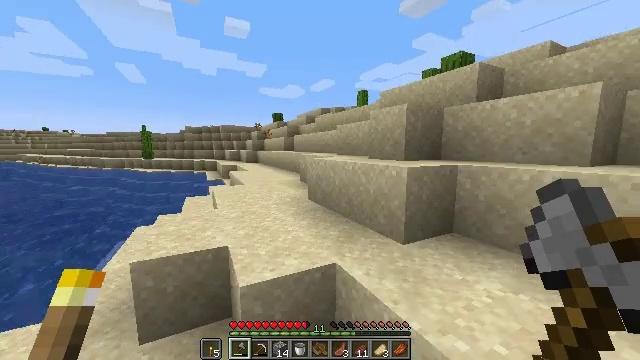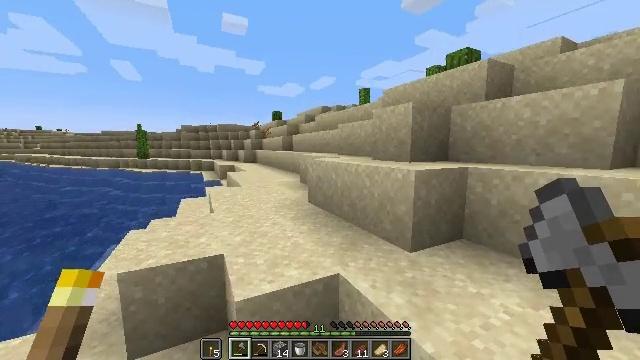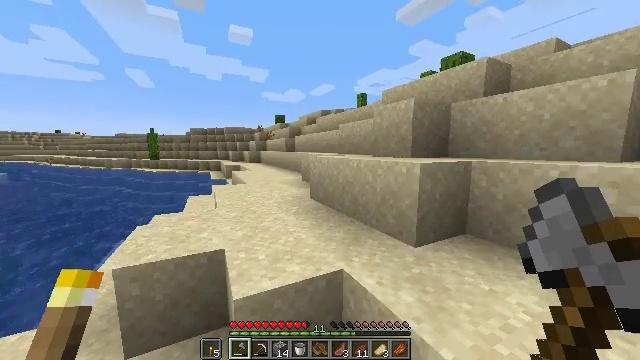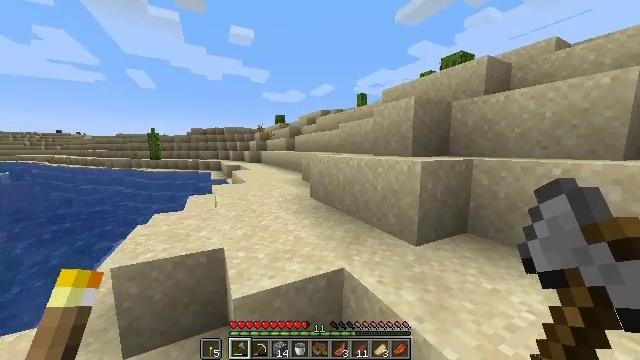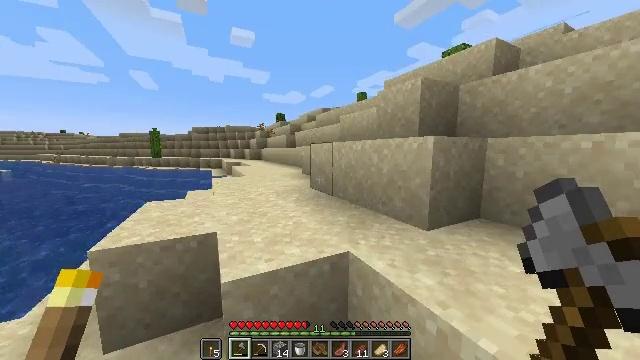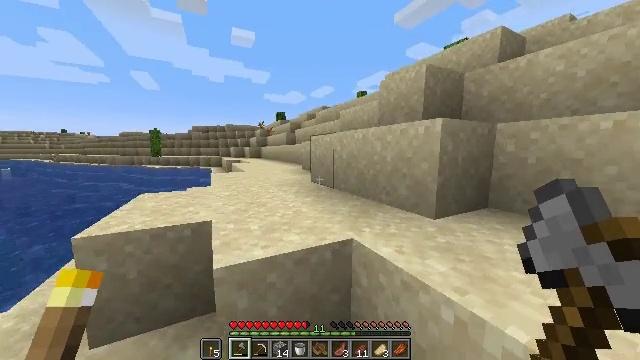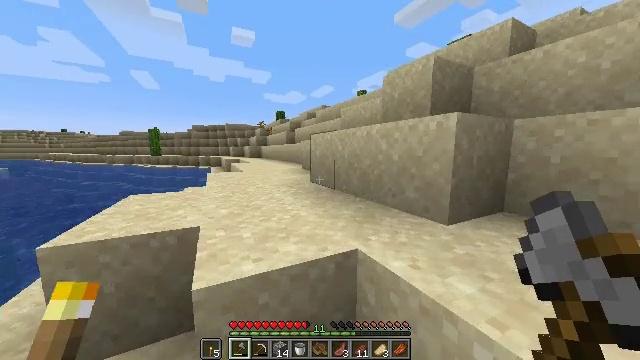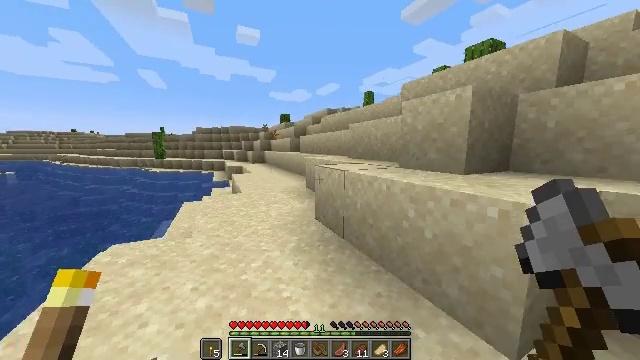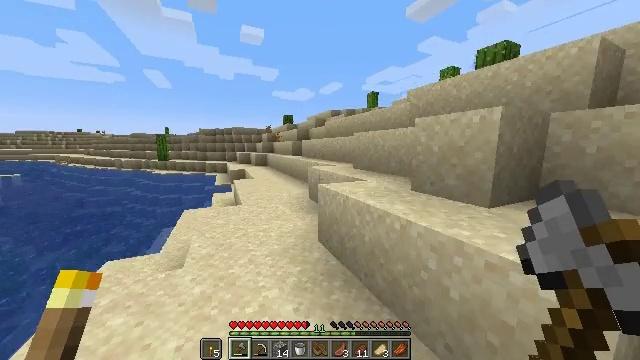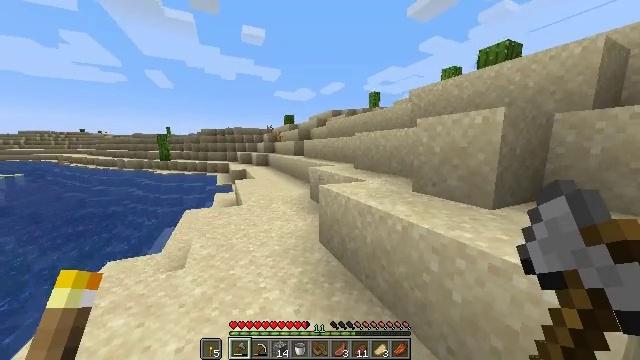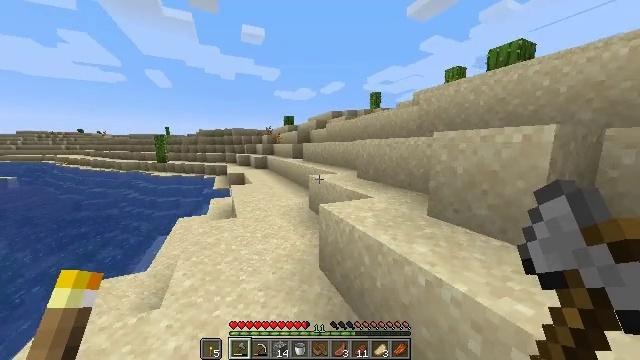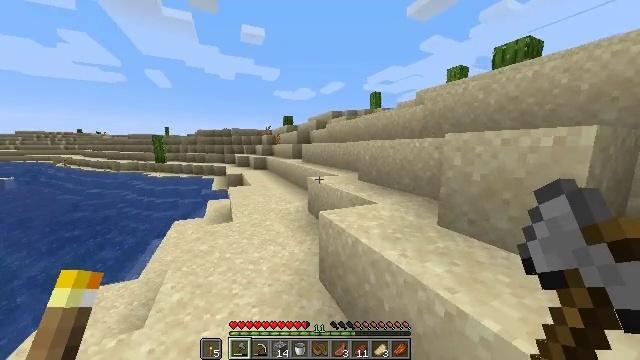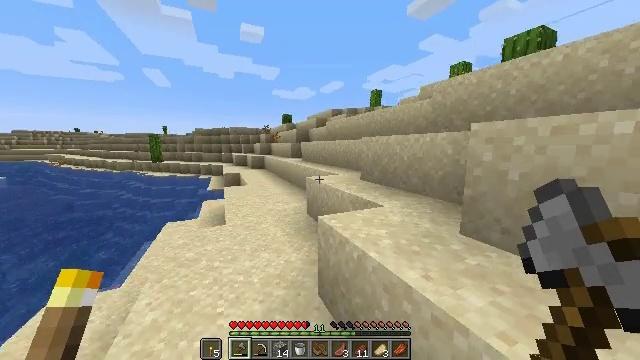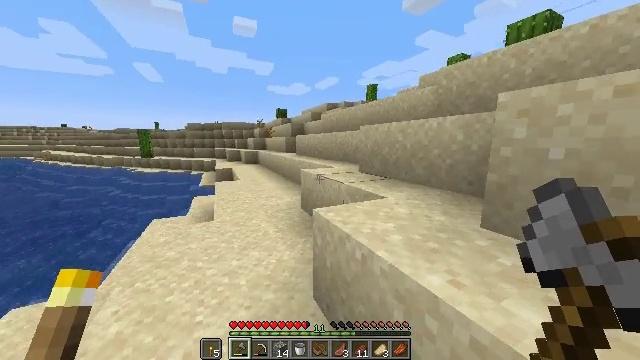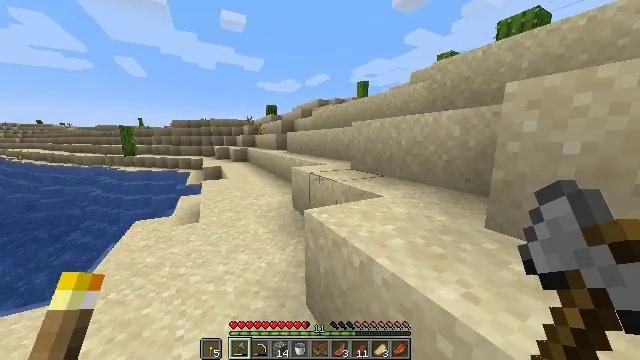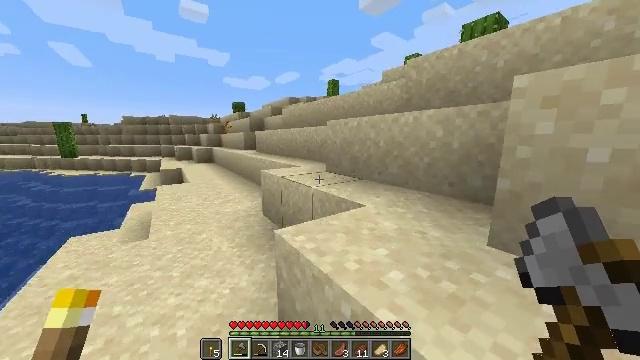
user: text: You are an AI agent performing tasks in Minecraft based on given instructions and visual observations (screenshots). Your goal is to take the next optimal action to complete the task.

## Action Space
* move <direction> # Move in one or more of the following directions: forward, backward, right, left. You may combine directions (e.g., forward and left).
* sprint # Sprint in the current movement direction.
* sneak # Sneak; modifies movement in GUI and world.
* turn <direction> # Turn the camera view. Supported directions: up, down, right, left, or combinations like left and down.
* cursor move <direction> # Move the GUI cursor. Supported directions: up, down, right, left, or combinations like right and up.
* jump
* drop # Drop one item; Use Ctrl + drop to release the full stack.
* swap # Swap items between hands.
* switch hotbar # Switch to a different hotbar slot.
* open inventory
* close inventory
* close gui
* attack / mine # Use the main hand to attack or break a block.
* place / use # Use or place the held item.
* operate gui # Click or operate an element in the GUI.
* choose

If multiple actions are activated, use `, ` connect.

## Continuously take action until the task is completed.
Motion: motion action
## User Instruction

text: Harvest the dead bush.
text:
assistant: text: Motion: move forward, sprint, jump
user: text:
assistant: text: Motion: move forward, sprint, jump
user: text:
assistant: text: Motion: move forward, sprint, jump
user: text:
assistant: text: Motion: move forward, sprint, jump
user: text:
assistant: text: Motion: move forward, sprint, jump
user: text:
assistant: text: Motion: move forward, sprint, jump
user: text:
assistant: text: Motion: move forward, sprint, turn left, jump
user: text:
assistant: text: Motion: move forward, sprint, jump
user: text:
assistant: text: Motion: move forward, sprint, jump
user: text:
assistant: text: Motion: move forward, sprint, jump
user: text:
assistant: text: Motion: move forward, sprint, jump
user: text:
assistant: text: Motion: move forward, sprint, jump
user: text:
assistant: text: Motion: move forward, sprint, turn right, jump
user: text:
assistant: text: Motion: move forward, sprint, turn right, jump
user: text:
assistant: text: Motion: move forward, sprint, turn right, jump
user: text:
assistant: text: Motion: move forward, sprint, turn right, jump
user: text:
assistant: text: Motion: move forward, sprint, turn right, jump
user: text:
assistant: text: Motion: move forward, sprint, turn right, jump
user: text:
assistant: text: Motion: move forward, sprint, turn right, jump
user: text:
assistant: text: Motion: move forward, sprint, turn right, jump
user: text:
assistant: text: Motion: move forward, sprint, turn right, jump
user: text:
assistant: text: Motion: move forward, sprint, jump
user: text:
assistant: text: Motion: move forward, sprint, jump
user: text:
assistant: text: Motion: move forward, sprint, jump
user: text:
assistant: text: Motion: move forward, sprint, jump
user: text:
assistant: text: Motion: move forward, sprint, jump
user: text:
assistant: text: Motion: move forward, sprint, jump
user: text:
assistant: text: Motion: move forward, sprint, jump
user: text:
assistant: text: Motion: move forward, sprint, jump
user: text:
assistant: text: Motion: move forward, sprint, jump